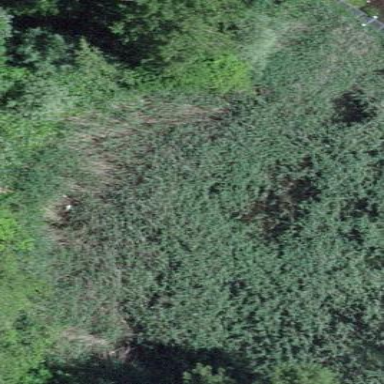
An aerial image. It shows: Wetland area dominated by reedbeds.